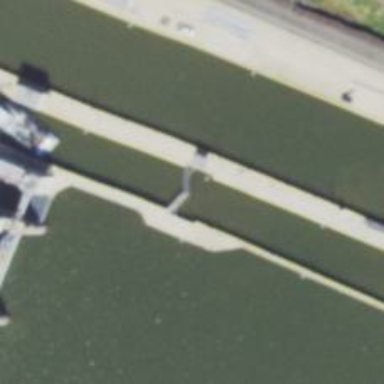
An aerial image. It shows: Lock gate along waterway.